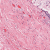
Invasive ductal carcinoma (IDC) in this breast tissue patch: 0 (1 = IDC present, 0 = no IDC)